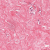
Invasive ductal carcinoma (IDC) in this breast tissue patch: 0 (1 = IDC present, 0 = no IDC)